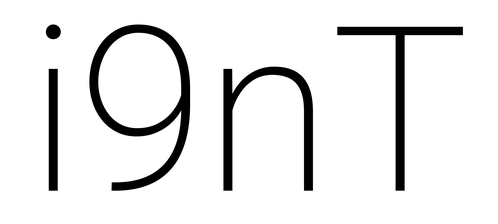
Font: Roboto_ExtraLight